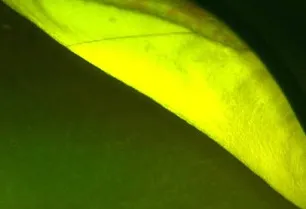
Ultra-widefield fundus photograph of right.
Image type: ophthalmic_imaging (fundus_photograph)